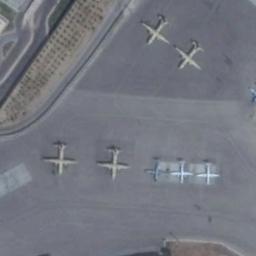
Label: airplane